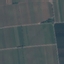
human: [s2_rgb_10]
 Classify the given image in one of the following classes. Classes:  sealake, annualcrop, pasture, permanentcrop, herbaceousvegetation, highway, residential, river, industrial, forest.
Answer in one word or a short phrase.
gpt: PermanentCrop